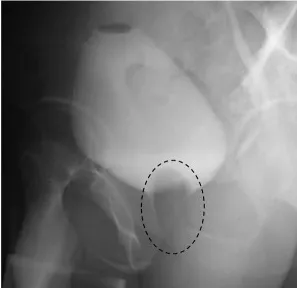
Voiding cystourethrography. (b) When urinating. The dotted line indicates the ureterocele.
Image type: radiology (x_ray)